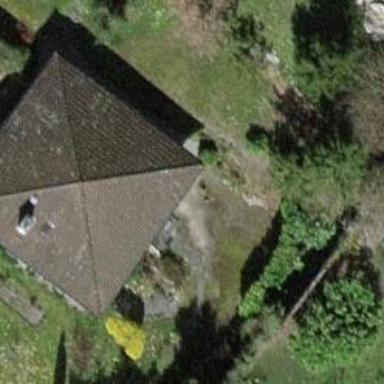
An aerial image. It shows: Building with pyramidal roof made of tiles.